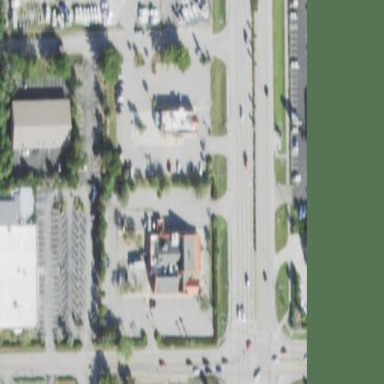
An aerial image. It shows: Commercial area.